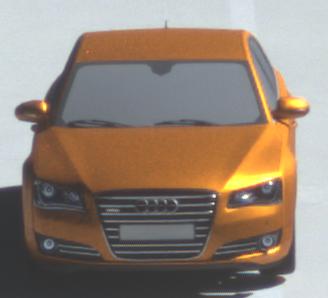
Make: Audi
Model: A8 D4
Model produced from: 2009
Model produced until: 2017
Doors: 4
Color: orange
Road condition: wet road
Daytime: morning or afternoon
Contrast: high contrast